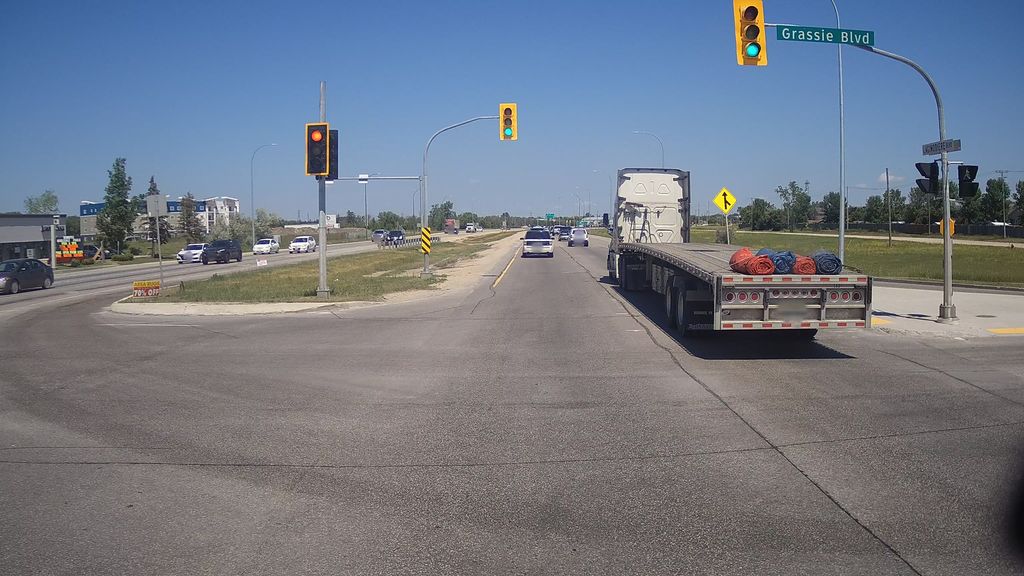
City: winnipeg